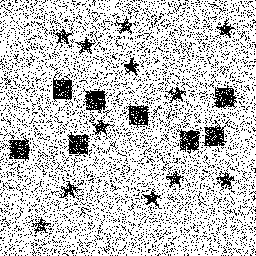
Squares: 8
Triangles: 0
Stars: 12
Total shapes: 20